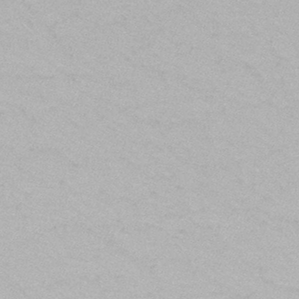
Label: frost